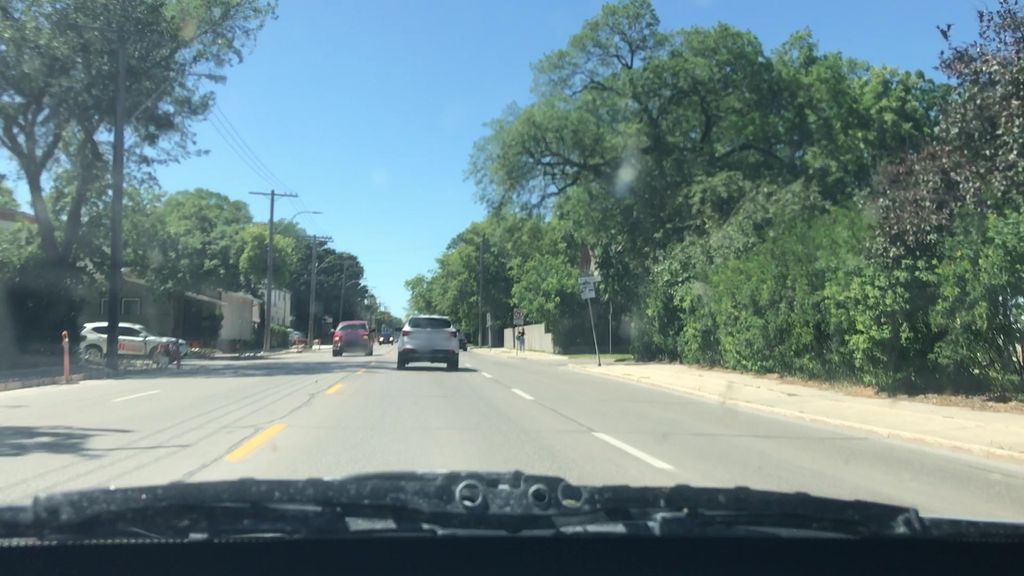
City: winnipeg